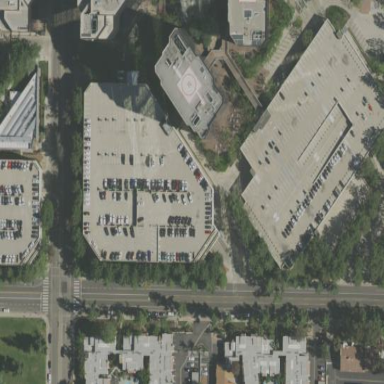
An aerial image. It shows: Multi-storey commercial building with parking amenity.